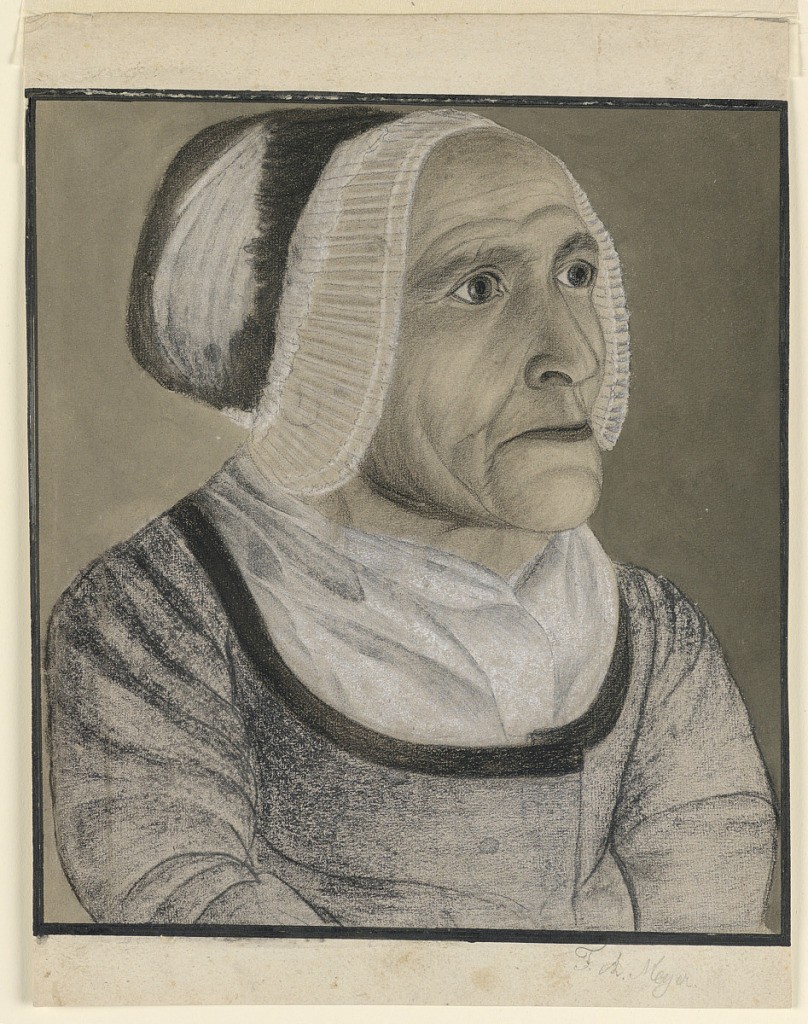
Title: Portrait of Frau Wetterstein
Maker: F.A. Meyer, German, active 19th century
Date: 1817
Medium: Black and white crayon, and brush and wash on paper
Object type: Drawing
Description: Within black framing lines is a bust portrait of an elderly woman, her gaze directed to the right, wearing a pleated blouse-cap and heavy white scarf about her neck.